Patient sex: M
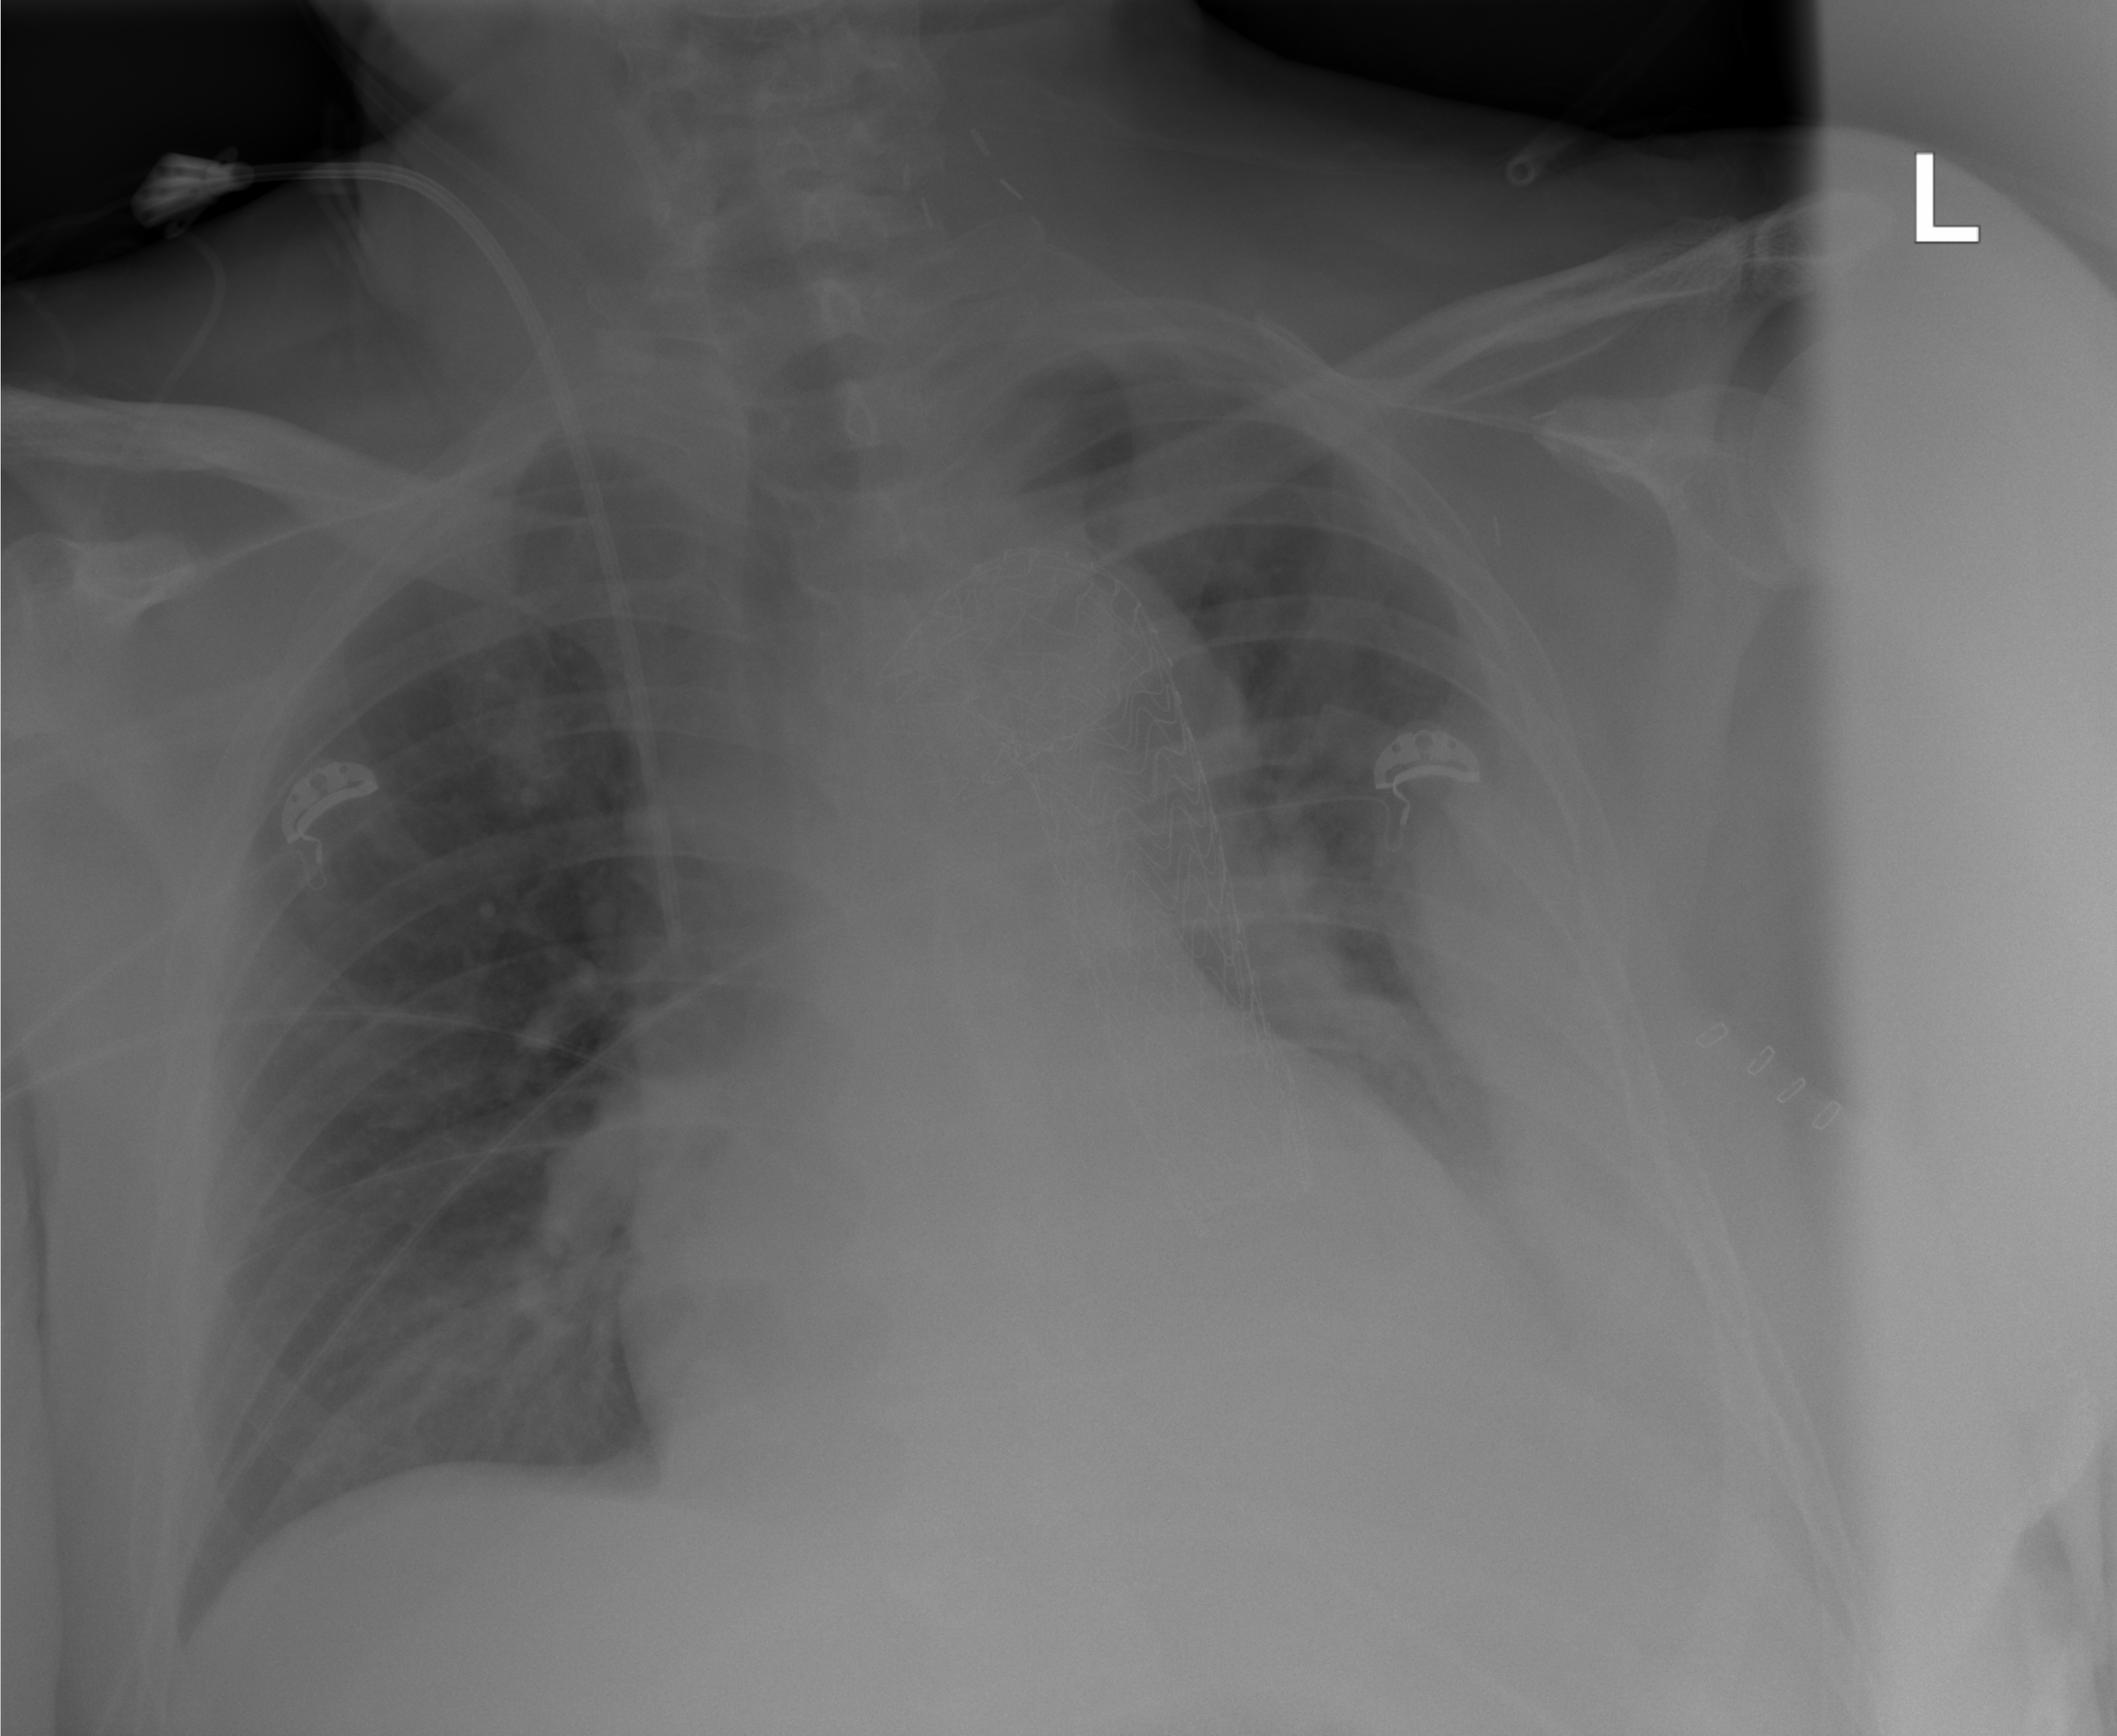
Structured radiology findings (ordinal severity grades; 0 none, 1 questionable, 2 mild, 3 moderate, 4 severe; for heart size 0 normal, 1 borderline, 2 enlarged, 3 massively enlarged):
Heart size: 2
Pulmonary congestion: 2
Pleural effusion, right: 0
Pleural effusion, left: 3
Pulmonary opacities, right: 0
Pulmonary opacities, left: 1
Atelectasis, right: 2
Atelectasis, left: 3